Question: I wanted to make a 'UITableView' with text that is both right-aligned and indented as depicted in the image below:

Unfortunately, I can not do this by writing :-
'''
cell.textLabel.textAlignment = UITextAlignmentRight;
cell.indentationLevel = 10; // or even -10
'''
Can this be done using 'UITableView''s properties? If not, the only way I could think of is using '[myString drawInRect:withFont:];' but I would like to go through methods based on alignment and indentation before getting into that , so other work-arounds are welcome!
: The indentation varies with accelerometer values so I can not have hard-coded Label frame positions. I've uploaded sample code at <URL> in which I've used only the alignment and indentation info so far, so continuing to use that would make this easier.
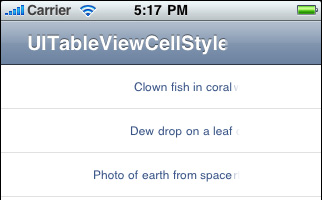
Answer: Subclass 'UITableViewCell' and you can position the 'frame' of the text label however you like. In the 'if' statement where you 'dequeueReusableCellWithIdentifier:' where a reusable cell doesn't exist, just modify the 'frame' and then set the label to use the adjusted frame with 'setFrame'. The autoresizing mask should remain the same.